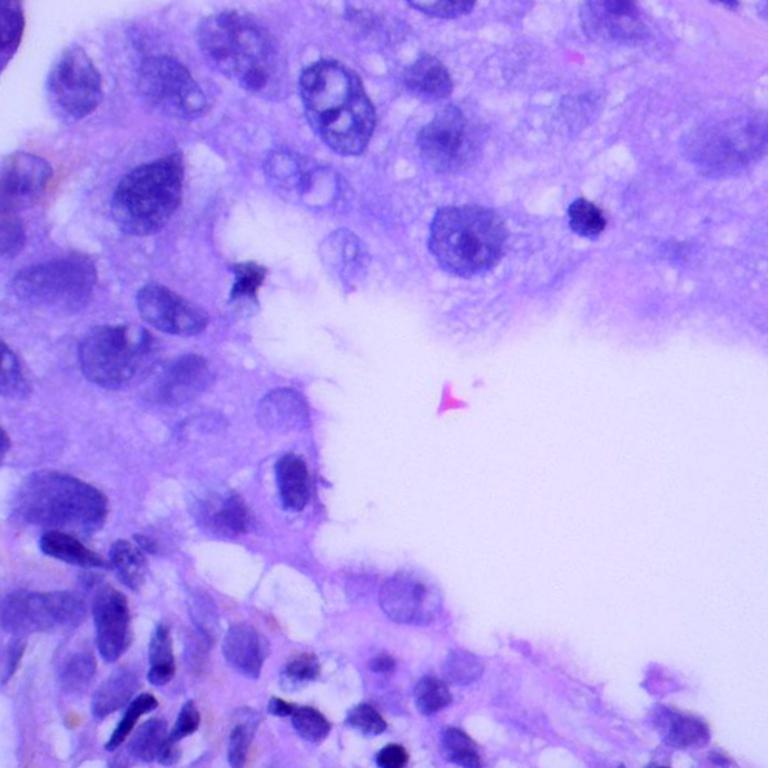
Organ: lung
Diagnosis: adenocarcinomas